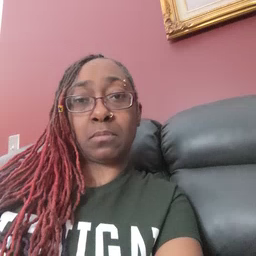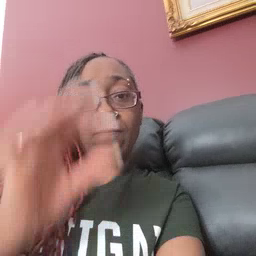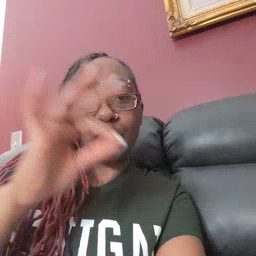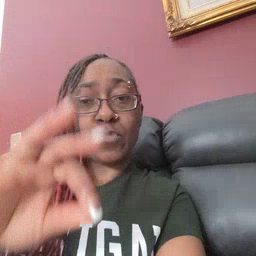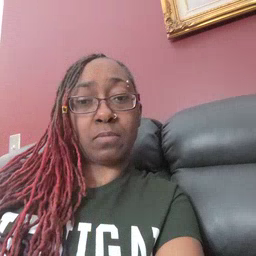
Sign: frenchfries